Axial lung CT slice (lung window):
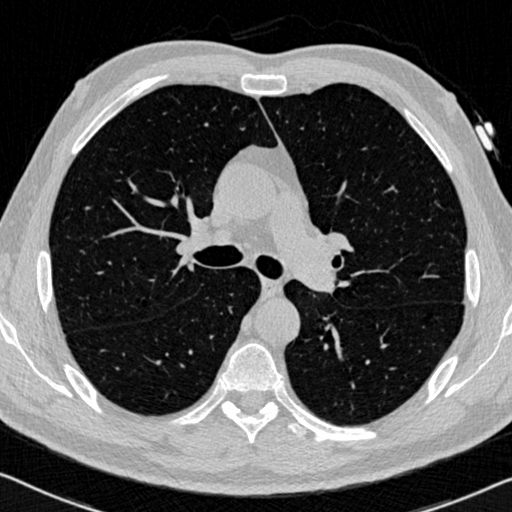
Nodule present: no